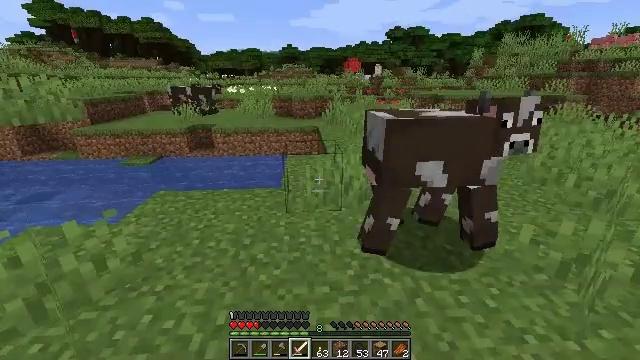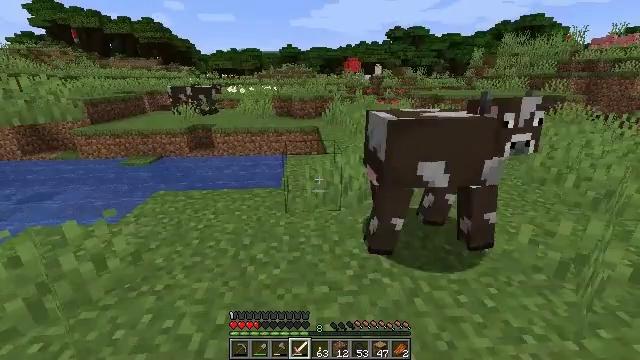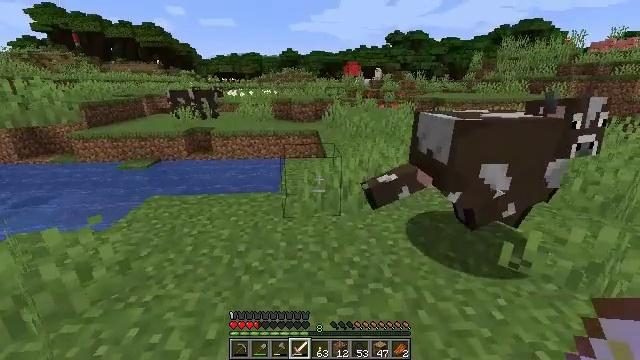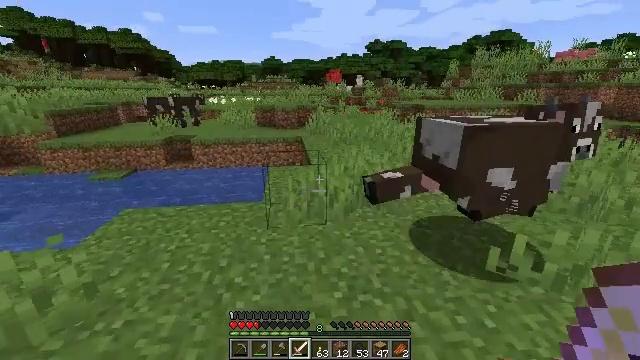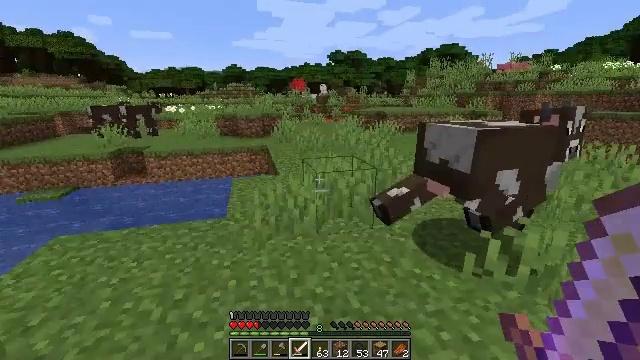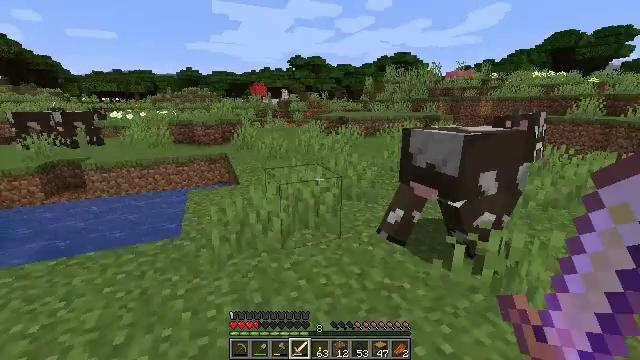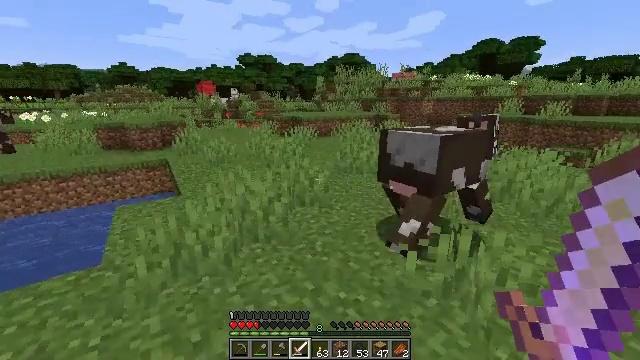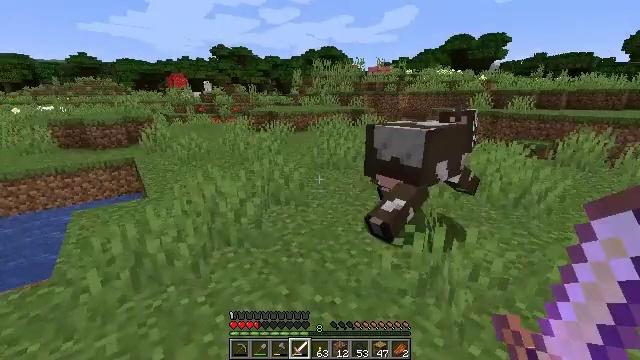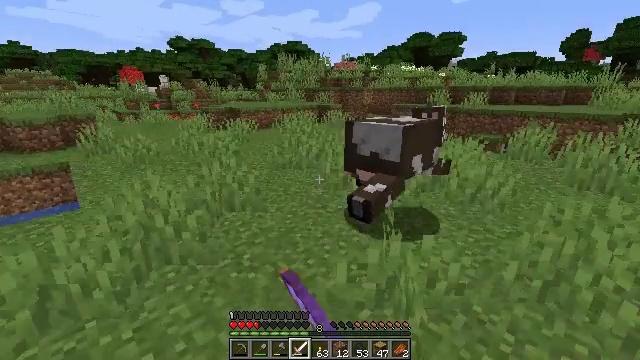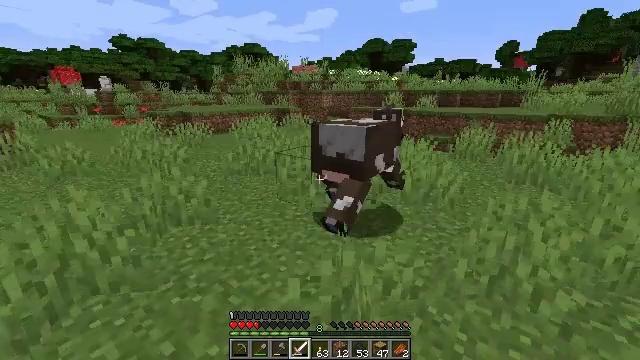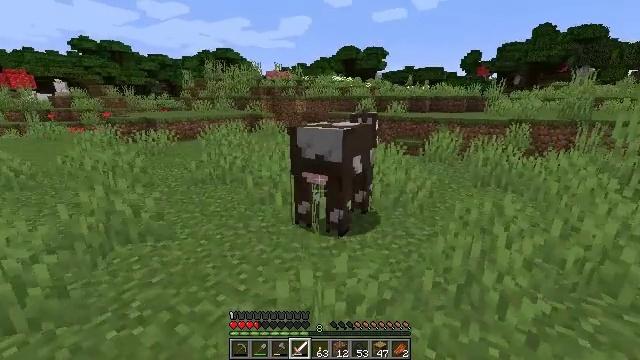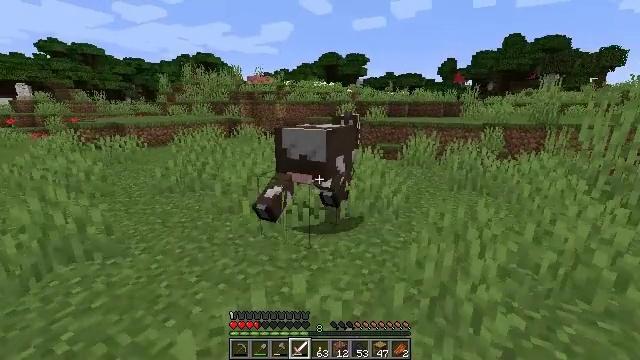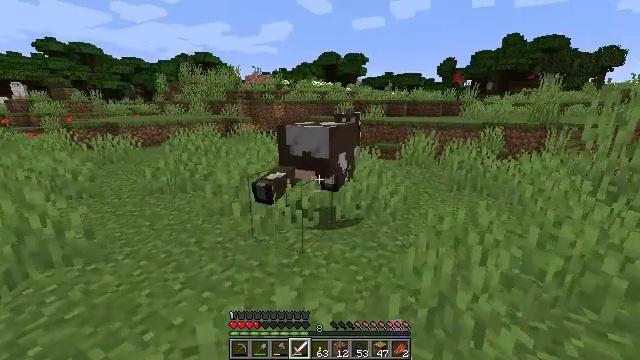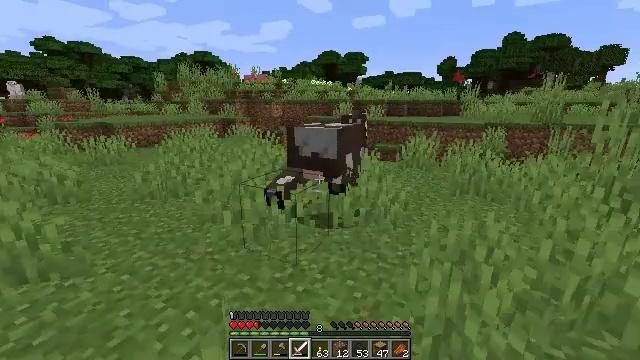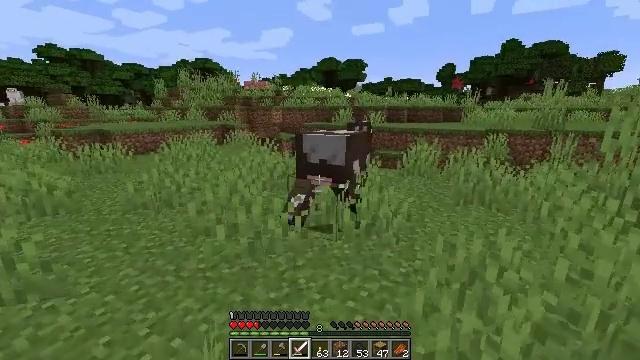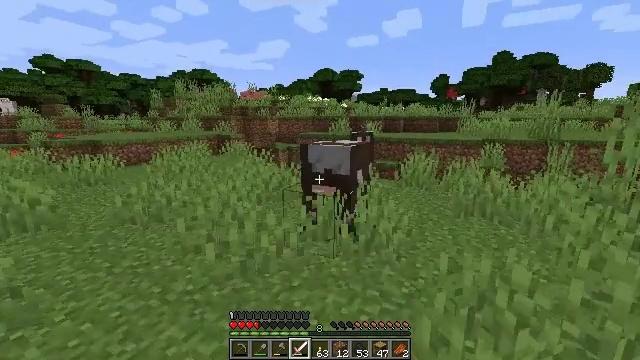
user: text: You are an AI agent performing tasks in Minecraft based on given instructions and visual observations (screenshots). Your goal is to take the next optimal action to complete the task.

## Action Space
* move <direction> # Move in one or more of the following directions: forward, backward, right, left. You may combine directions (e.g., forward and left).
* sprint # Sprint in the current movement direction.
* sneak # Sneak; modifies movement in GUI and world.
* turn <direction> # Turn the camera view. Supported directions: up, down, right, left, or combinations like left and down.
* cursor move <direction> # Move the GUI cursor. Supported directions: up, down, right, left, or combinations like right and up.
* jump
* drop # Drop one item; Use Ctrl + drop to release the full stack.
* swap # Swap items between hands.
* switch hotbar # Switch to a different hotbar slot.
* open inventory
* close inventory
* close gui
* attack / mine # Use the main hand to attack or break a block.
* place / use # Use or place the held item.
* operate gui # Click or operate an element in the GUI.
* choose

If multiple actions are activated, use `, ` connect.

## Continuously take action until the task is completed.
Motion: motion action
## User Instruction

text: Kill mobs.
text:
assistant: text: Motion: move forward
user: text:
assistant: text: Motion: move forward
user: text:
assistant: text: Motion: move forward, turn right and up
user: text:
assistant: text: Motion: move forward, turn right and up
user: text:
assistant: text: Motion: move forward and move right, turn right and up
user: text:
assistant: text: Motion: move forward and move right, turn right
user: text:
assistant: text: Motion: move forward and move right, turn right and down, attack / mine
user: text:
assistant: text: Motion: move forward and move right, turn right, attack / mine
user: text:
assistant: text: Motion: move forward and move right, turn right, attack / mine
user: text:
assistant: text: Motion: move forward and move right, turn right and up
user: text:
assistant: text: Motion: move forward and move right, turn right
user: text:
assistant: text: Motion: move forward
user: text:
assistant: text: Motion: move forward
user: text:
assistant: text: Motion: move forward, turn up
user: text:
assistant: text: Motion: move forward, turn up
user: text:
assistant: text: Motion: move forward, turn right and up
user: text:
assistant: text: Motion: move forward, turn right
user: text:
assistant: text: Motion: move forward, sprint, turn right
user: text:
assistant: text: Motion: move forward, sprint, turn right
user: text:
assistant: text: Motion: move forward, sprint, turn right
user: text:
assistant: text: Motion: move forward, sprint, turn right
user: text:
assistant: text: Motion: move forward, sprint
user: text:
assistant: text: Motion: move forward, sprint
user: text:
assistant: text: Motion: move forward, sprint
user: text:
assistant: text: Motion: move forward, sprint
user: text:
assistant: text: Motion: move forward, sprint, turn right and down
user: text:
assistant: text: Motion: move forward, sprint, turn right
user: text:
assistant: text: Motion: move forward and move right, sprint, turn right
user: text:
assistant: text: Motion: move forward and move right, sprint, turn right
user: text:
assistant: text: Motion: move forward and move right, sprint, turn right